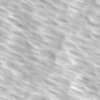
Label: not_dusty